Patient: sex F, age 34
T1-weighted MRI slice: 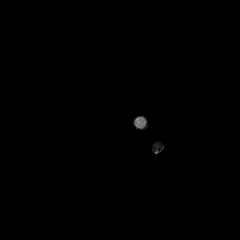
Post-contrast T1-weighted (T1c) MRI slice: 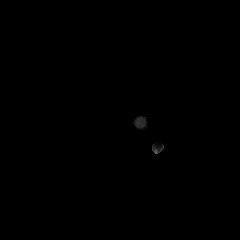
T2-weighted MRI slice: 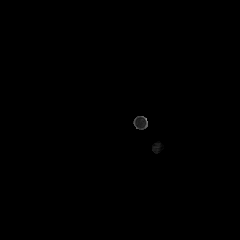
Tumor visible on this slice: no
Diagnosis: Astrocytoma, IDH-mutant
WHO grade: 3